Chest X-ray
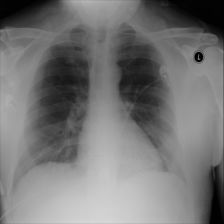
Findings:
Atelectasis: negative
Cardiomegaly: negative
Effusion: negative
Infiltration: negative
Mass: negative
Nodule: negative
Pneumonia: negative
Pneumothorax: negative
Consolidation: negative
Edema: negative
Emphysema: negative
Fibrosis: negative
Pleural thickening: negative
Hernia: negative